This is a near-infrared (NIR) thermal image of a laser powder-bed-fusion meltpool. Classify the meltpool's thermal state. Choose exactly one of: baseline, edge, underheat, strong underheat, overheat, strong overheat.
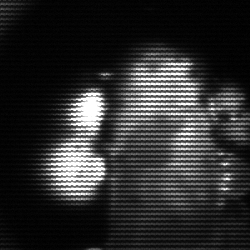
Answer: strong underheat